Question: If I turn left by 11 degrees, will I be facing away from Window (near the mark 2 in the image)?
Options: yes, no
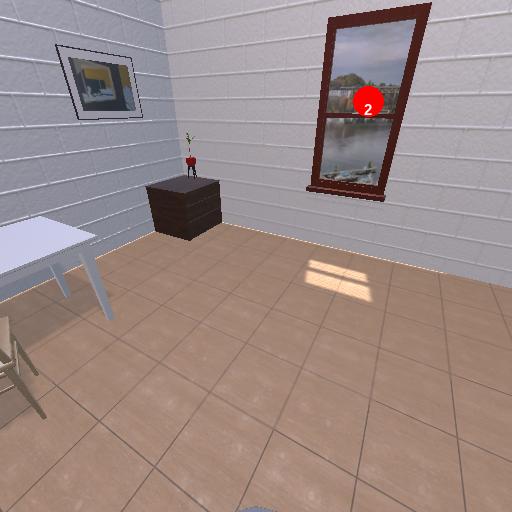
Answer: yes